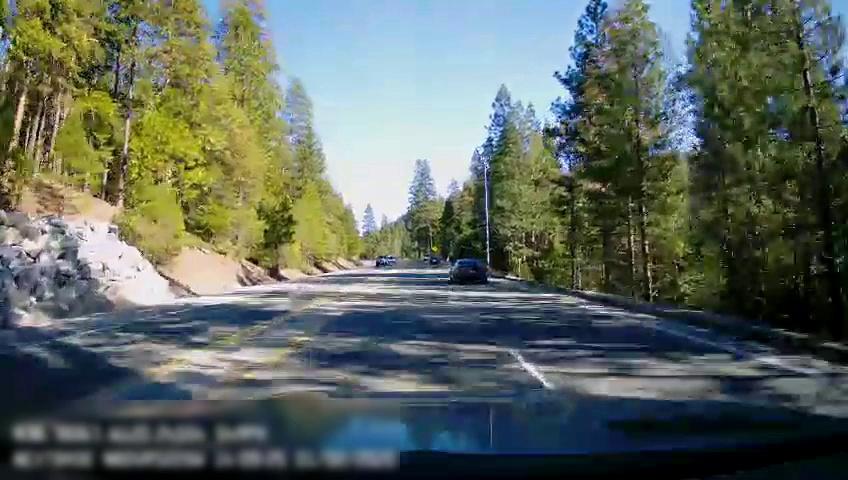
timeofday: Day
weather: Sunny
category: Drivable Space
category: Vehicles | Car
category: Vehicles | SUV
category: Lanes | Opposite Lane
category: Lanes | Current Lane
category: Lanes | Current Lane
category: Lanes | Opposite Lane
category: Lanes | Current Lane